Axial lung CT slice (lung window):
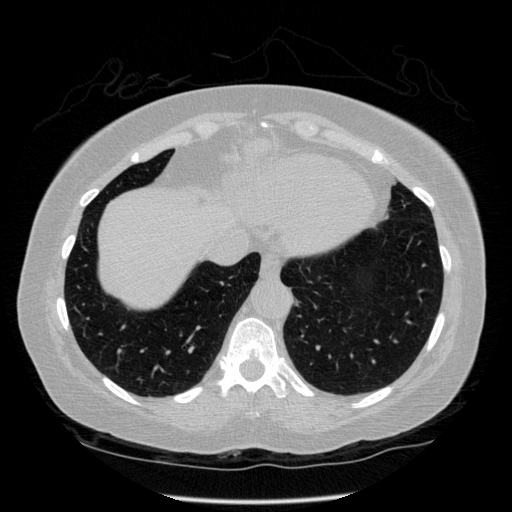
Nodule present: no